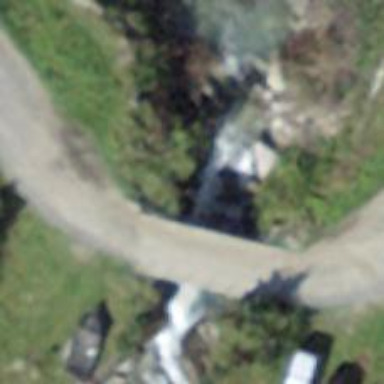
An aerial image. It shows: Gravel track on bridge with grade 2 track type.